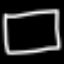
Label: square